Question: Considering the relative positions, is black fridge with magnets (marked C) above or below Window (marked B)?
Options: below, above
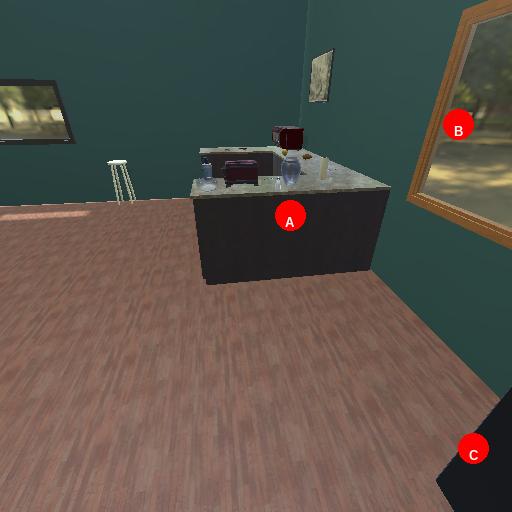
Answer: below